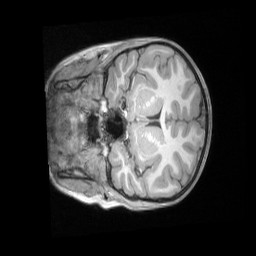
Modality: T1w
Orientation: coronal
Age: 8
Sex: female
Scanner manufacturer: siemens
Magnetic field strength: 3 T
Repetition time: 2.53 s
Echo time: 0.00164 s